Question: For my plot, I would like the 'ggplot2::geom_step()' line alignment to be centered around my points, instead of aligned to the left
In 'highcharter::hc_add_series(type = "line")' there is an option called 'step = "center"'. See my <URL> for the look I am going for in 'ggplot2'.
'''
library(ggplot2)
#> Warning: package 'ggplot2' was built under R version 3.5.1
my_data <-
data.frame(
x = c("2015-06", "2015-07", "2015-08", "2015-09",
"2015-10", "2015-11", "2015-12", "2016"),
y = c(35, 41, 40, 45, 56, 54, 60, 57),
cl = c(37, 37, 37, 37, 59, 59, 59, 59),
ucl = c(48, 47, 47, 47, 69, 69, 68, 68),
lcl = c(26, 27, 27, 27, 48, 49, 49, 49)
)
# Minimal ggplot
ggplot(my_data, aes(x = x, y = y, group = 1)) +
geom_line() +
geom_point() +
geom_step(aes(y = cl), linetype = "dashed") +
geom_step(aes(y = ucl), linetype = "dotted") +
geom_step(aes(y = lcl), linetype = "dotted")
'''

<URL>
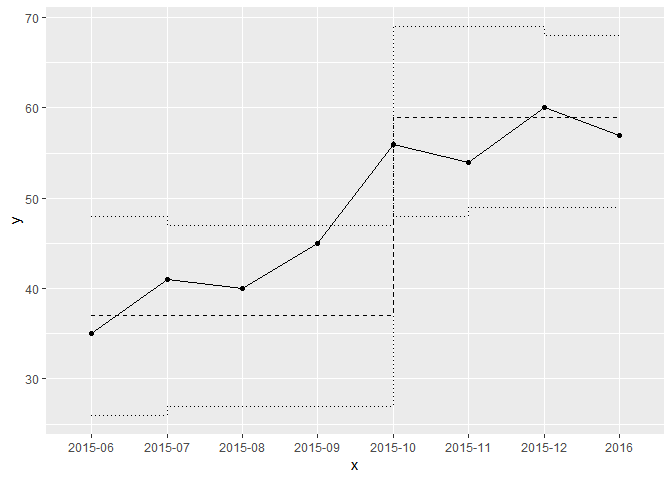
Answer: You can use 'position = position_nudge(x = -0.5)'
I adjusted your lcl and ucl values to make the change easier to see.
'''
my_data <-
data.frame(
x = as.Date(c("2015-06-01", "2015-07-01", "2015-08-01", "2015-09-01",
"2015-10-01", "2015-11-01", "2015-12-01", "2016-01-01")),
y = c(35, 41, 40, 45, 56, 54, 60, 57),
cl = c(37, 37, 37, 37, 59, 59, 59, 59),
ucl = c(48, 47, 42, 47, 70, 69, 68, 68),
lcl = c(26, 27, 30, 27, 48, 49, 50, 49)
)
ggplot(my_data, aes(x = x, y = y, group = 1)) +
geom_line() +
geom_point() +
geom_step(aes(y = cl), position = position_nudge(x = -15)) +
geom_step(aes(y = ucl), position = position_nudge(x = -15)) +
geom_step(aes(y = lcl), position = position_nudge(x = -15))
'''
<URL>